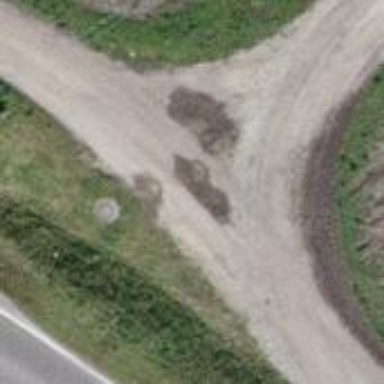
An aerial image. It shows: Well-maintained track road with grade 1 tracktype.